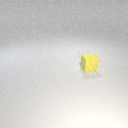
small yellow rubber cube